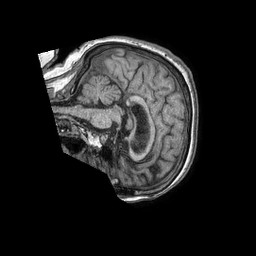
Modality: T1w
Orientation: sagittal
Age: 75
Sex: female
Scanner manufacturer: philips
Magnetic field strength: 1.5 T
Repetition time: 0.007536 s
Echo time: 0.003422 s